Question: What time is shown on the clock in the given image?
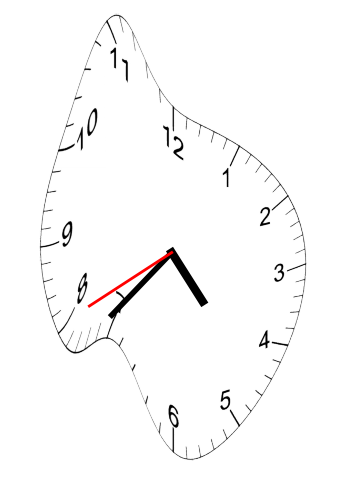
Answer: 04:36:40